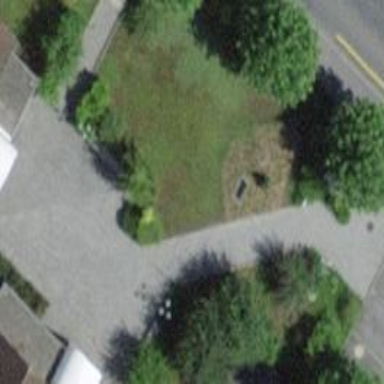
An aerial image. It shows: Path made of paving stones.